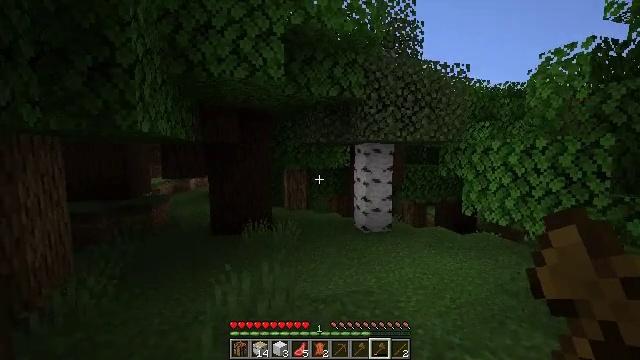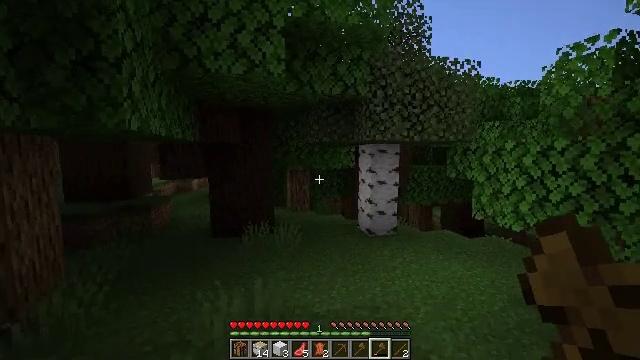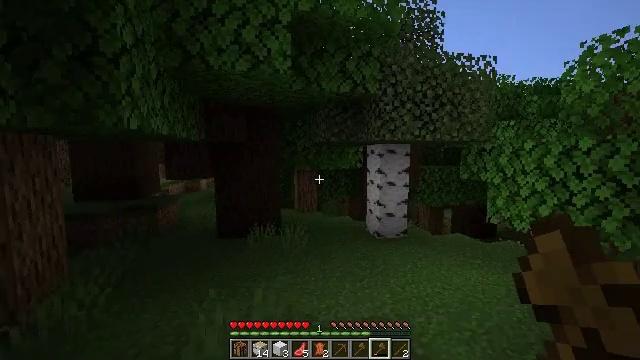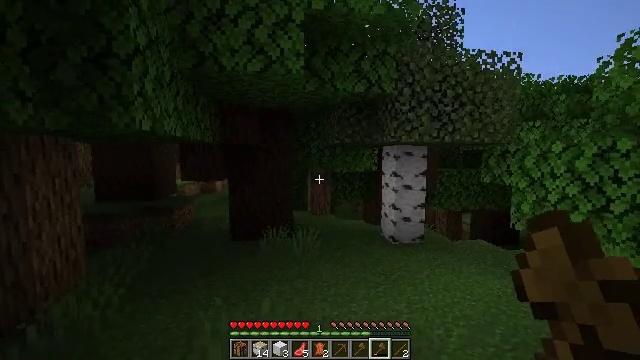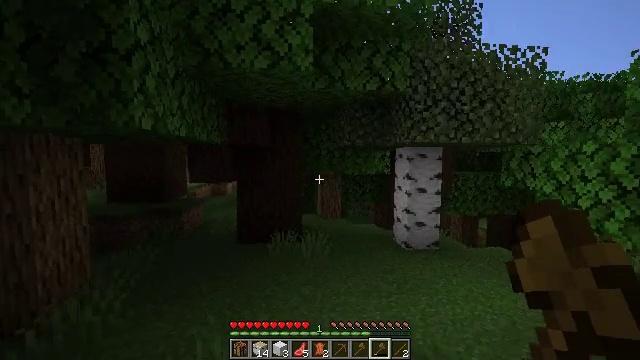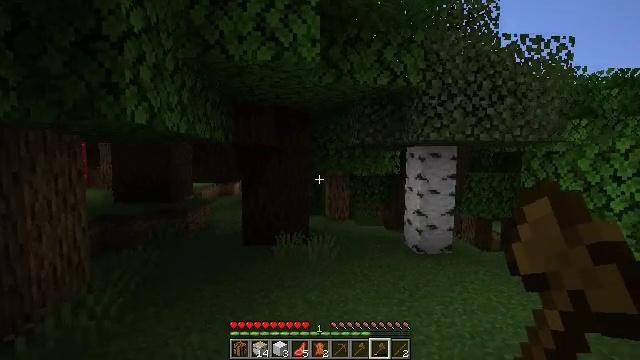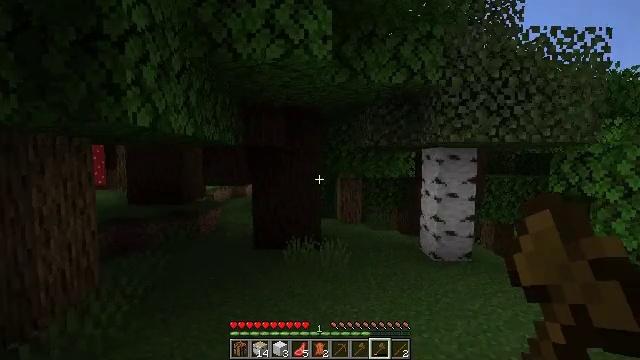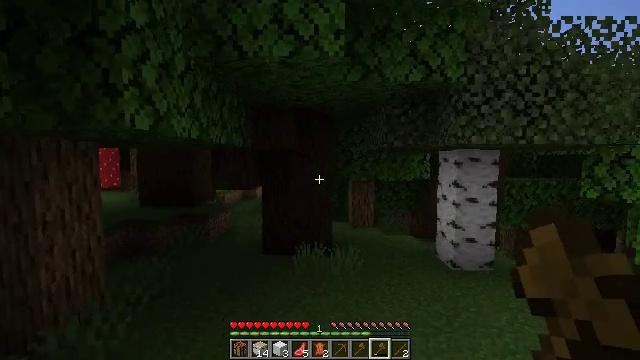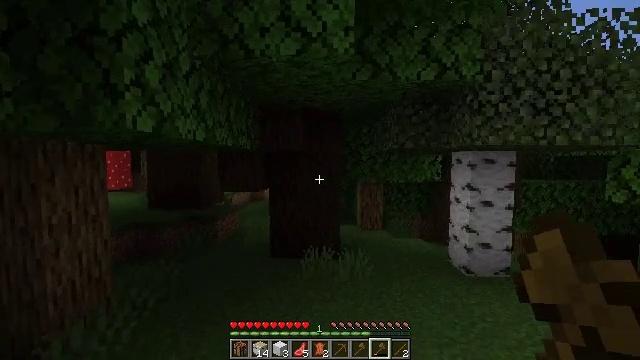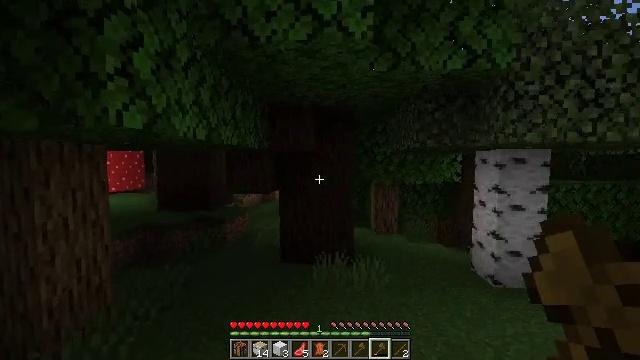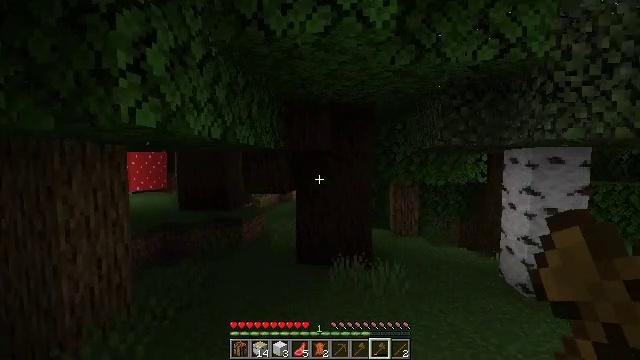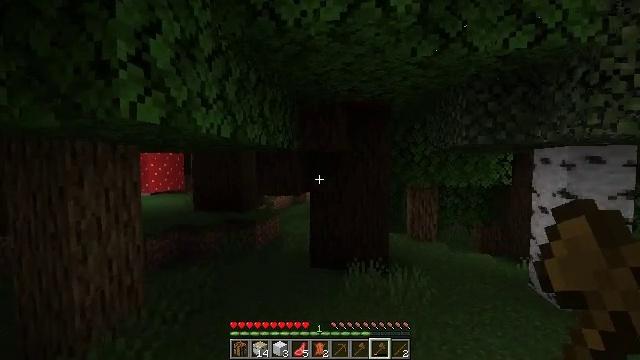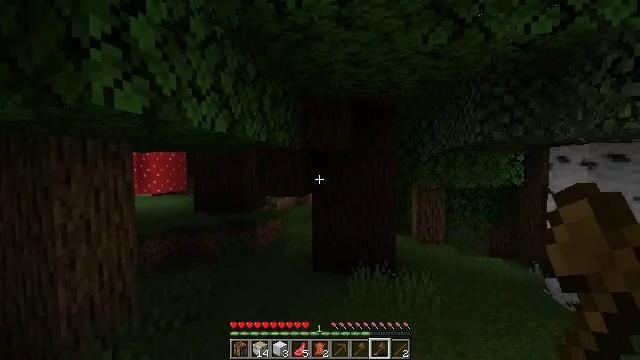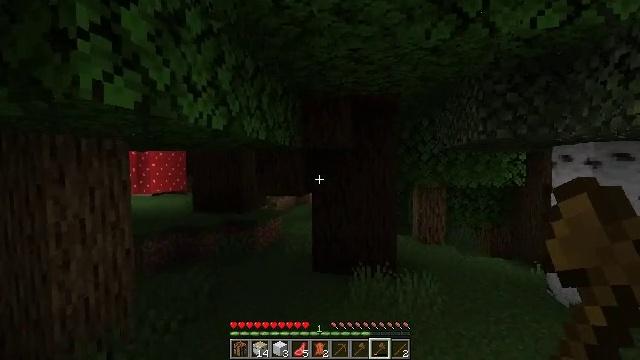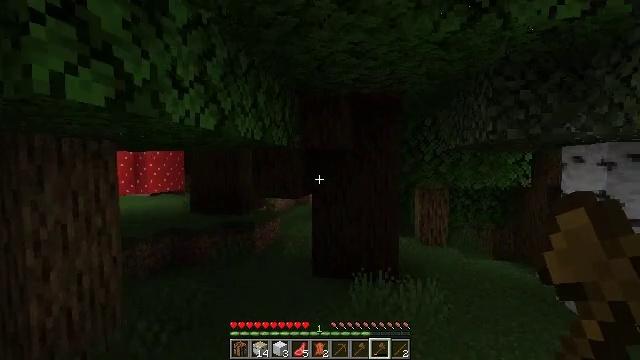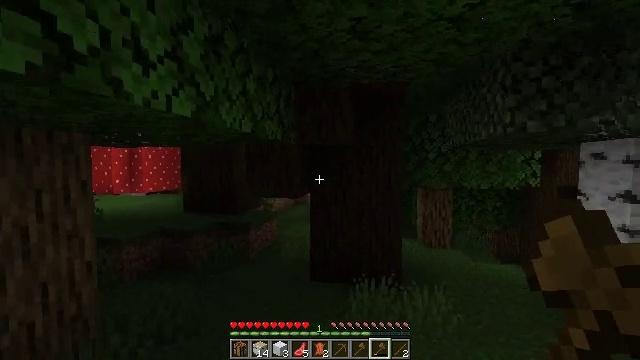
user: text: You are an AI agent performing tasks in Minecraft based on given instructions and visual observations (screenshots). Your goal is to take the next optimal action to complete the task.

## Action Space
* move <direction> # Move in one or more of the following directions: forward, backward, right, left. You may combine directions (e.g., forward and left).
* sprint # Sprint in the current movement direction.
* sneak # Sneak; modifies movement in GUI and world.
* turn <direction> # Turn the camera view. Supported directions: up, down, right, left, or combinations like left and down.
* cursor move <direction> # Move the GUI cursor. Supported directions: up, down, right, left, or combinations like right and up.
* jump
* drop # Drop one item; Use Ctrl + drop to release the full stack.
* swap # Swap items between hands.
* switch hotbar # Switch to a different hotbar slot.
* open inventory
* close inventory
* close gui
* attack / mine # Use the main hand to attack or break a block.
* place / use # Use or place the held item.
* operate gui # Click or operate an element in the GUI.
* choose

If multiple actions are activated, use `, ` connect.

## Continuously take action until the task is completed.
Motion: motion action
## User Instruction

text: Collect parts of the brown mushroom block.
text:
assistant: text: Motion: move forward
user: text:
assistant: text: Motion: move forward, turn left
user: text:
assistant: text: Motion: move forward, turn left
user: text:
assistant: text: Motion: move forward, turn left
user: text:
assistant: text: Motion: move forward, turn left
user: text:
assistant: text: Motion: move forward, turn left
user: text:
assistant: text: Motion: move forward, turn left
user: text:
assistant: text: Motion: move forward, turn left
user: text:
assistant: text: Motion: move forward, turn left
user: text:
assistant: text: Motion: move forward, turn left
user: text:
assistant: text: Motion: move forward, turn left
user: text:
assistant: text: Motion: move forward
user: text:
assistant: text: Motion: move forward
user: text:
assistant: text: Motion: move forward
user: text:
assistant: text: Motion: move forward
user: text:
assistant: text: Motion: move forward
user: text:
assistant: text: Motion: move forward
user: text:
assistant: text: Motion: move forward
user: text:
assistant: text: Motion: move forward
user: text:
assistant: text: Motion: move forward and move left
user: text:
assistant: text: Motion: move forward and move left, turn left
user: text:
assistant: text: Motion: move forward and move left, turn left and up
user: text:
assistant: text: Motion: move forward and move left, turn up
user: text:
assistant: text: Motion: move forward and move left, turn up
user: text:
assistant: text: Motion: move forward and move left
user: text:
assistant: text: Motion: move forward and move left
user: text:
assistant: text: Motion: move forward and move left
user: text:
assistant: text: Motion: move forward and move left
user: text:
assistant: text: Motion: move forward and move left
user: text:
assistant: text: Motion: move forward and move left